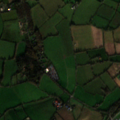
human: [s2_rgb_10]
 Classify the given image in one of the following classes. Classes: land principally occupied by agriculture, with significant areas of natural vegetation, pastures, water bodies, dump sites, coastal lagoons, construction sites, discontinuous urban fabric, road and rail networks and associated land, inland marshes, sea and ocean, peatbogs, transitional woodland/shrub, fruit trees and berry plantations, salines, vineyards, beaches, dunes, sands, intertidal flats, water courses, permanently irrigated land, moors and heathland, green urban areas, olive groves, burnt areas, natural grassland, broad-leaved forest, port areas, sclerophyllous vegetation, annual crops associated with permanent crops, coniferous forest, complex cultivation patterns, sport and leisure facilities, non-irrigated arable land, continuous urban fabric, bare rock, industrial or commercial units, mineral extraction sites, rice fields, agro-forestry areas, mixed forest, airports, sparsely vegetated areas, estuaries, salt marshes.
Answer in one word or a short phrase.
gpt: non-irrigated arable land, pastures, mixed forest